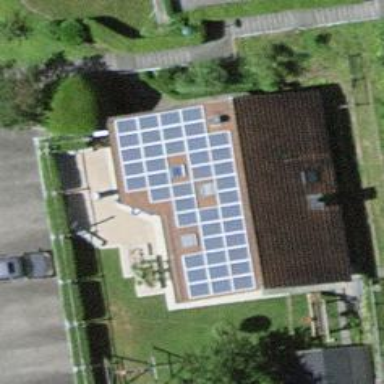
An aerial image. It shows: Solar power generator utilizing photovoltaic technology with solar photovoltaic panels.